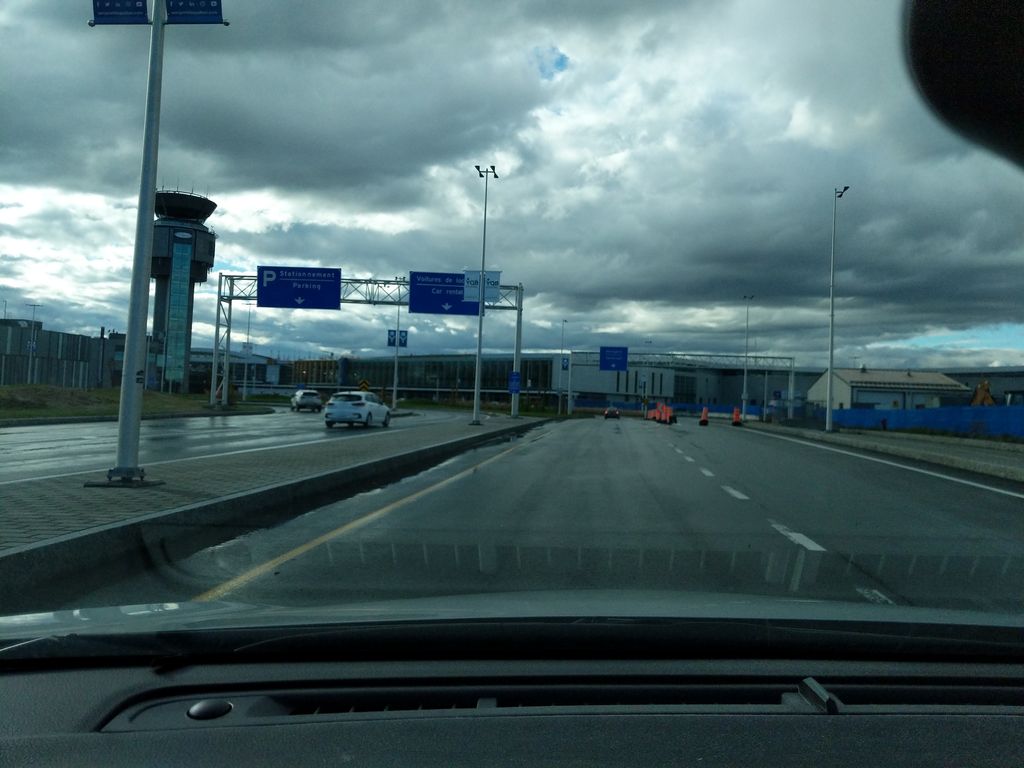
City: quebec_city